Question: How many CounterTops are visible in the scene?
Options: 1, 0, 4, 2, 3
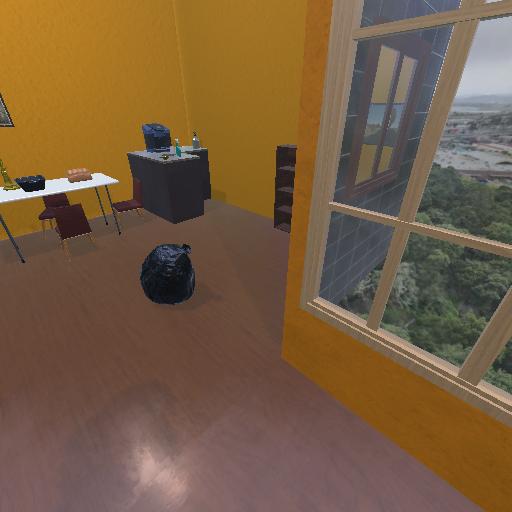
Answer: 1